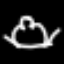
Label: frog